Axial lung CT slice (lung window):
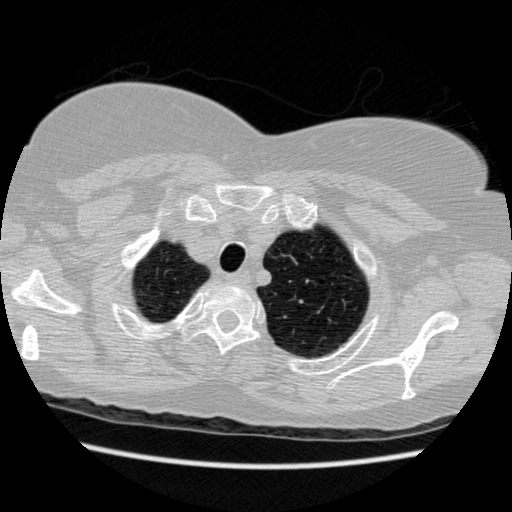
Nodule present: no